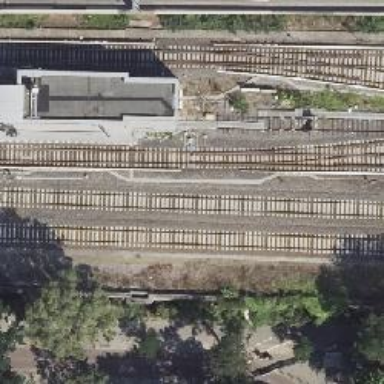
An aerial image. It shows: Railway milestone.